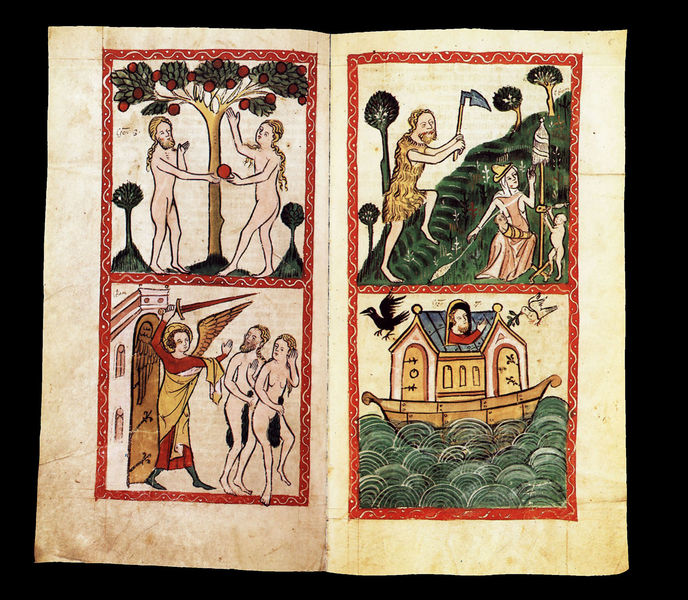
Titel: Heilsspiegel
Schlagwörter: baum, nackt, menschen, haus, rot, malerei, muster, ornament, bibel, taube, arbeit, boot, engel, garten, apfel, flut, adam, eva, paradies, buch, seite, sündenfall, eden, vertreibung, baum der erkenntnis, genesis, zyklus, arche, noah, buchmalerei, sinnflut, illumination